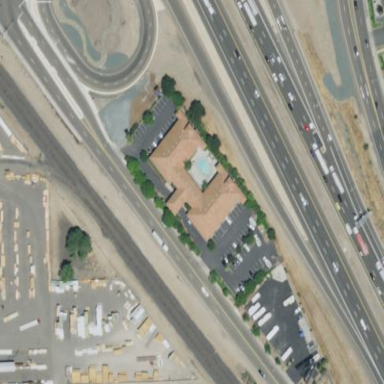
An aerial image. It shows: Hotel building.